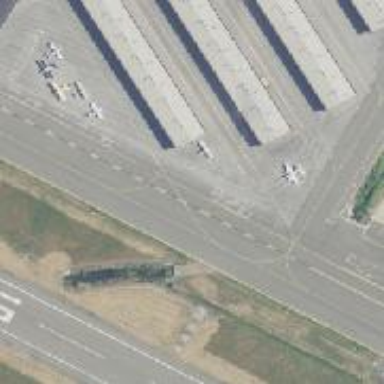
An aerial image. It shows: Image of taxiway at airport.